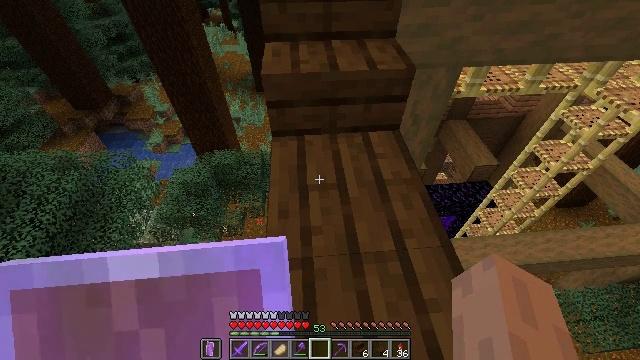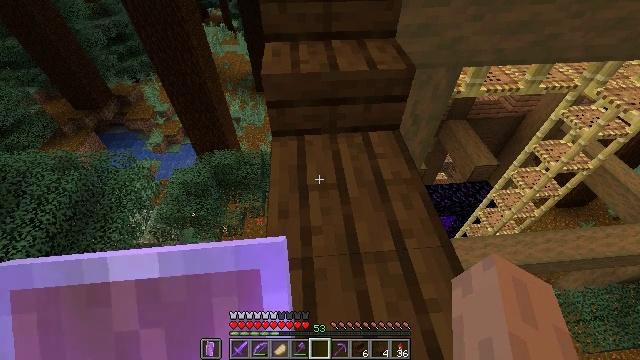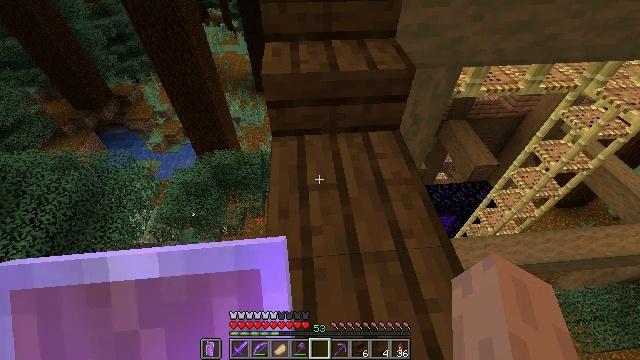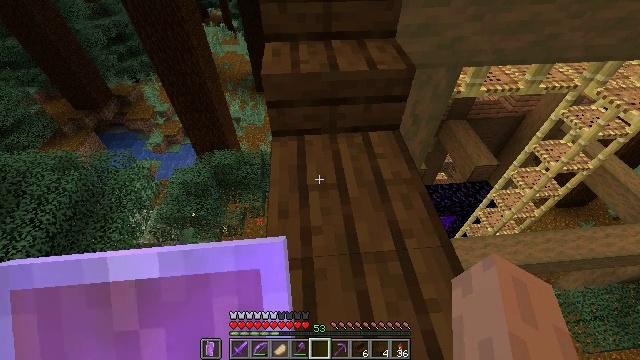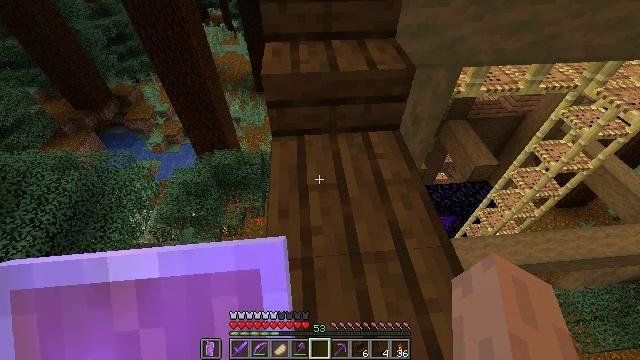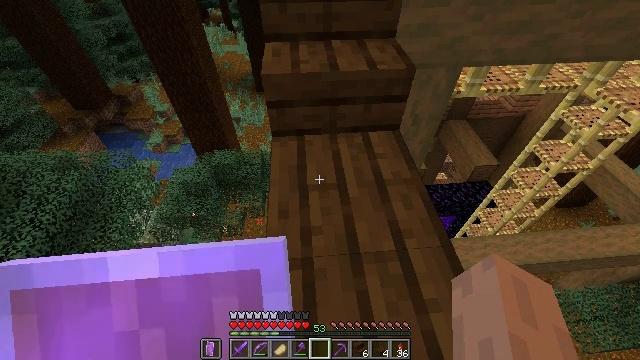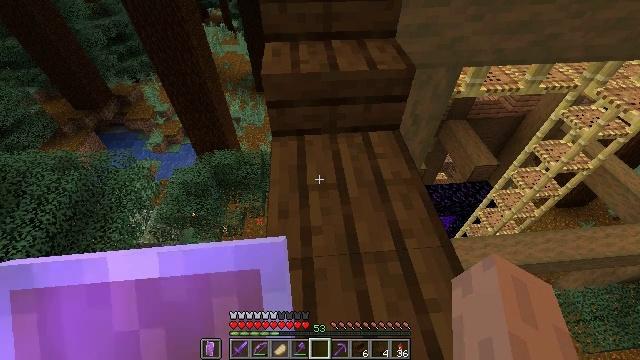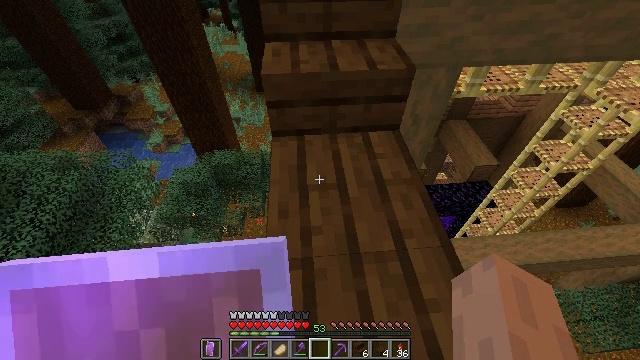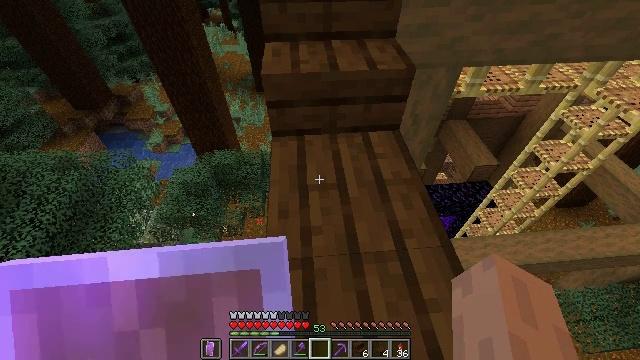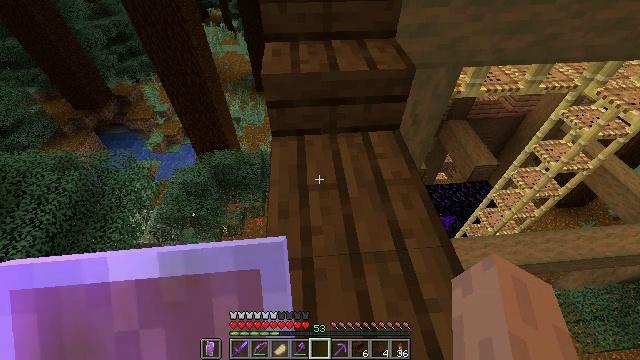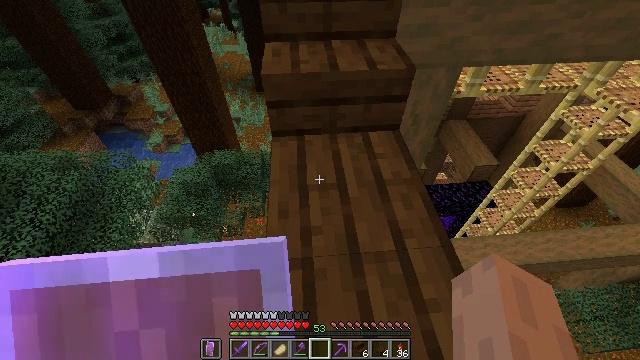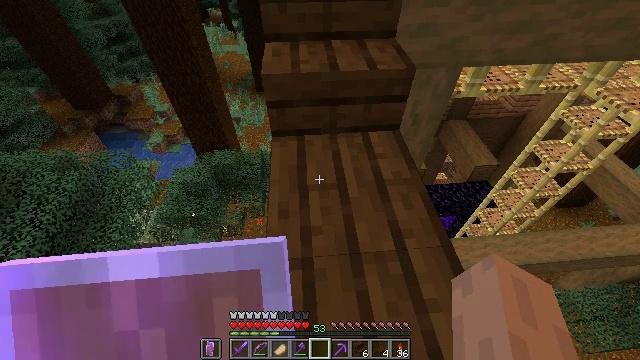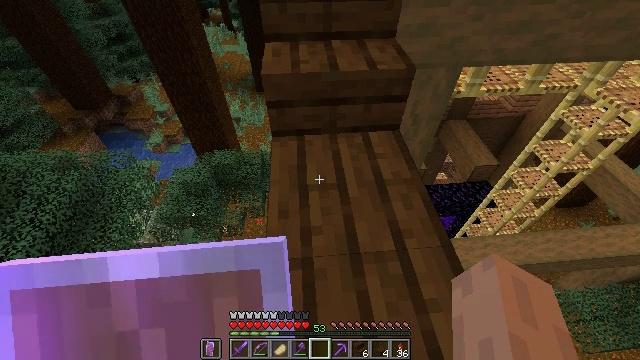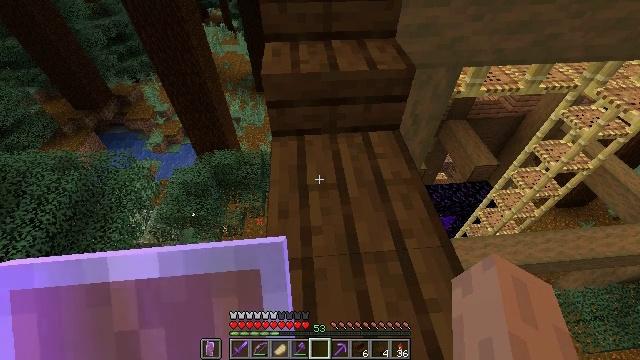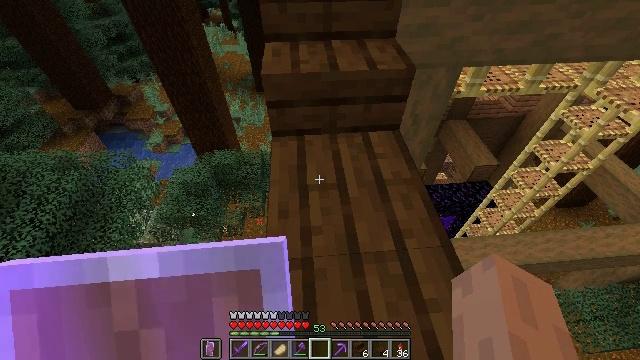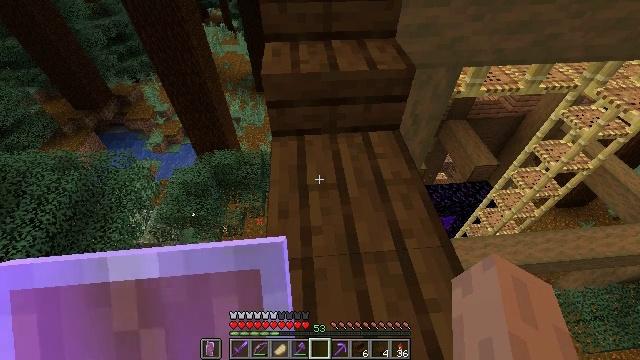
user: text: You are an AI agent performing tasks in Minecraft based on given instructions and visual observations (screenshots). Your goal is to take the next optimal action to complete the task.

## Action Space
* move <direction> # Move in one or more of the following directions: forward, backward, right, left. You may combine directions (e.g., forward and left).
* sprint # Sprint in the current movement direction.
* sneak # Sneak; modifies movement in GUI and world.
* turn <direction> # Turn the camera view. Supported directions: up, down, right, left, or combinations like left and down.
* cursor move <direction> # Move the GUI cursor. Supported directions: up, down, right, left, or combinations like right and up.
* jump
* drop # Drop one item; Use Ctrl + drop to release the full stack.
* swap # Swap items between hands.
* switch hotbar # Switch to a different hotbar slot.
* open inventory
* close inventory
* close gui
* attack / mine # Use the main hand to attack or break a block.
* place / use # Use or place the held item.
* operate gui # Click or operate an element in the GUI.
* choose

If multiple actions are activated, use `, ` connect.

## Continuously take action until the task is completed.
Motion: motion action
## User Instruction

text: Mine dark oak slab.
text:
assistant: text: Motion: sneak
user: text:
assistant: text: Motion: sneak
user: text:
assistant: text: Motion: sneak
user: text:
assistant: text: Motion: sneak
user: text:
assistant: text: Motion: sneak
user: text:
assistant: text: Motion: sneak
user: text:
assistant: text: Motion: sneak
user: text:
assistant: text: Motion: sneak
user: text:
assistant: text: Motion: sneak
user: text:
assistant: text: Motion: sneak
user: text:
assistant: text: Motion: sneak
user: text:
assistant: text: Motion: sneak
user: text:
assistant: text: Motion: sneak
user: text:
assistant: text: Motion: sneak
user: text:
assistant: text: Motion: sneak
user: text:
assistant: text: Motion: sneak
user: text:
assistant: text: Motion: sneak
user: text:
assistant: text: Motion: sneak
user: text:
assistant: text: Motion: sneak
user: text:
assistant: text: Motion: sneak
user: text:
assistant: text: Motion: sneak
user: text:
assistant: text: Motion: sneak
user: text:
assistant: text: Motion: sneak
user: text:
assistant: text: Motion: sneak
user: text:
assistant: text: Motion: sneak
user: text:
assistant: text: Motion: sneak
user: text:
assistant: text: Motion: sneak
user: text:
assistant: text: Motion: sneak
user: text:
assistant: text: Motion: sneak
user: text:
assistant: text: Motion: sneak